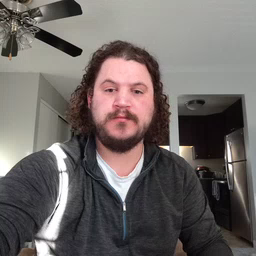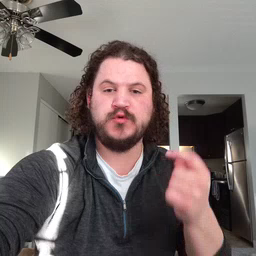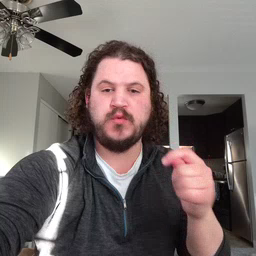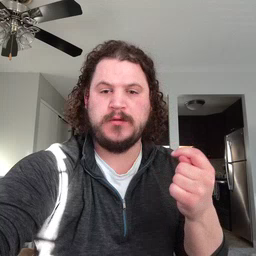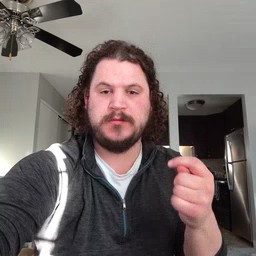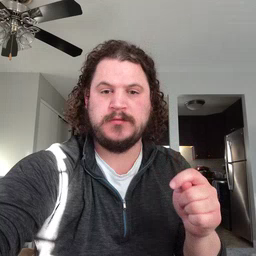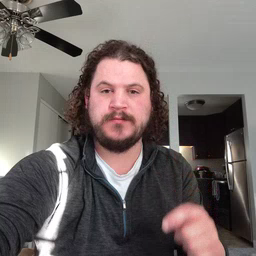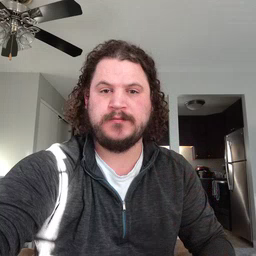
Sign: toy